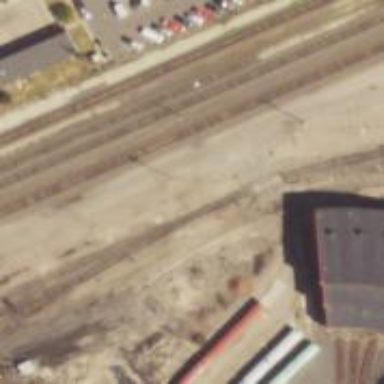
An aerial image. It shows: Railway yard in service.